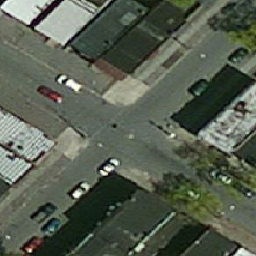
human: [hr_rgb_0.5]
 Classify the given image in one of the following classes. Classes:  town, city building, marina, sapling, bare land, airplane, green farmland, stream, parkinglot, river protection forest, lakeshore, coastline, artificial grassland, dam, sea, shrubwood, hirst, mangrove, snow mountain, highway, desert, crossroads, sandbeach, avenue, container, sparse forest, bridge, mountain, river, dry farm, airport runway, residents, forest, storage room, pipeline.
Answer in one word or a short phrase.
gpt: crossroads